Aerial crown-view tile of a tropical tree (Barro Colorado Island, Panama), acquired 20250217:
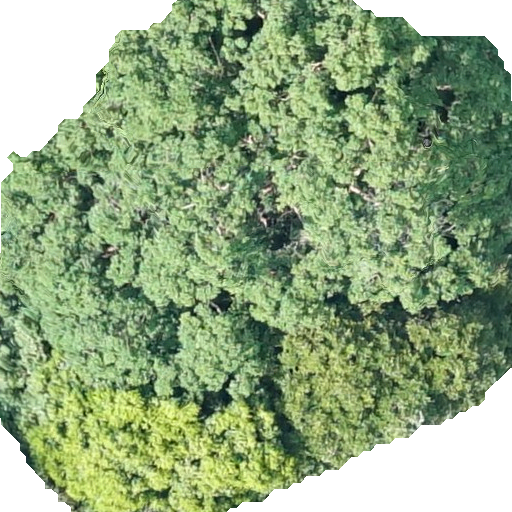
Species: Terminalia oblonga
GBIF accepted scientific name: Terminalia oblonga
Crown area: 340.511 m²